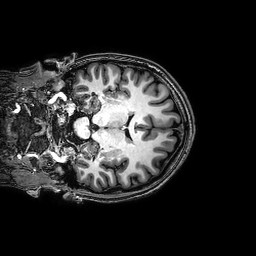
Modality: T1w
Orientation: coronal
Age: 23
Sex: female
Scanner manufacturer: philips
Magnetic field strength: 3 T
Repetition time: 0.008239 s
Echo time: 0.00377 s